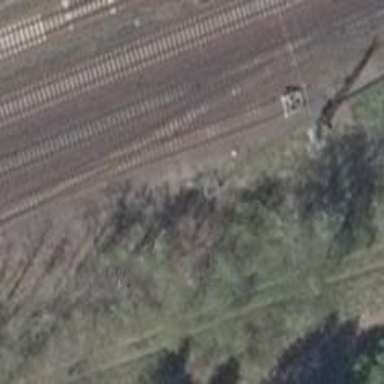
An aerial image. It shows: Railway yard in service.